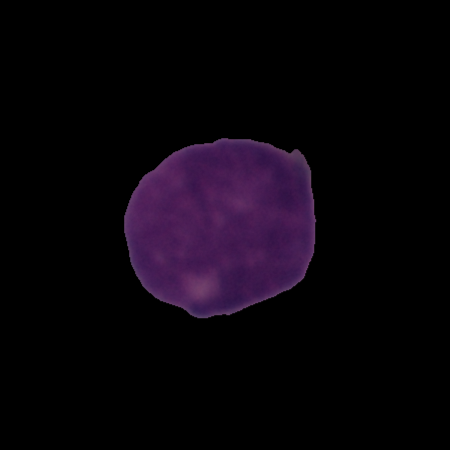
Label: cancer